Question: I've written a simple (and potentially bad) implementation for a vector class, similar to std::vector.
Here is the class:
'''
template <class T>
class Vector
{
T* data;
int size;
public:
Vector(int = 0);
~Vector();
Vector(const Vector<T>&);
Vector<T>& operator=(Vector<T>);
T& operator<URL>;
friend void swap(Vector<T>&, Vector<T>&);
void Clear();
void Insert(T, int);
void Delete(int);
int Size();
};
'''
When debugging code that uses my vector, I've noticed that the pointer that I'm using internally only expands up to the first element normally.
I found this SO question, <URL>.
Considering that std::vector does show all of its elements normally inside the debugger, could I alternatively rewrite my vector to include that functionality?
Here is a snip of the "Locals" tab with some test variables, to show what I'm referring to:
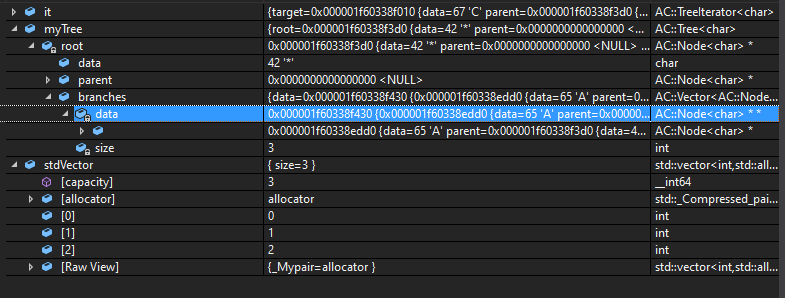
Answer: It seems that I found how to do this using .natvis files.
This article provides more details about Natvis files:
<URL>
Adding a .natvis file to your project allows you to specify how the container should be displayed in Locals.
Here is a simple example for the Vector container described in the original post:
'''
<?xml version="1.0" encoding="utf-8"?>
<AutoVisualizer xmlns="http://schemas.microsoft.com/vstudio/debugger/natvis/2010">
<Type Name="AC::Vector&lt;*&gt;">
<DisplayString>{{ size={size} }}</DisplayString>
<Expand>
<Item Name="[size]" ExcludeView="simple">size</Item>
<ArrayItems>
<Size>size</Size>
<ValuePointer>data</ValuePointer>
</ArrayItems>
</Expand>
</Type>
</AutoVisualizer>
'''
After creating the file and starting the debug session, the container now displays its contents properly:
'''
AC::Vector<int> myVec(3);
myVec[0] = 1;
myVec[1] = 2;
myVec[2] = 3;
'''
Locals:
<URL>